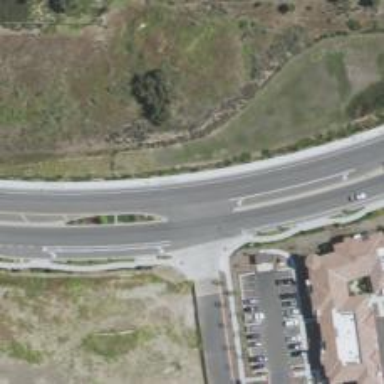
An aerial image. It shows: Secondary link road.